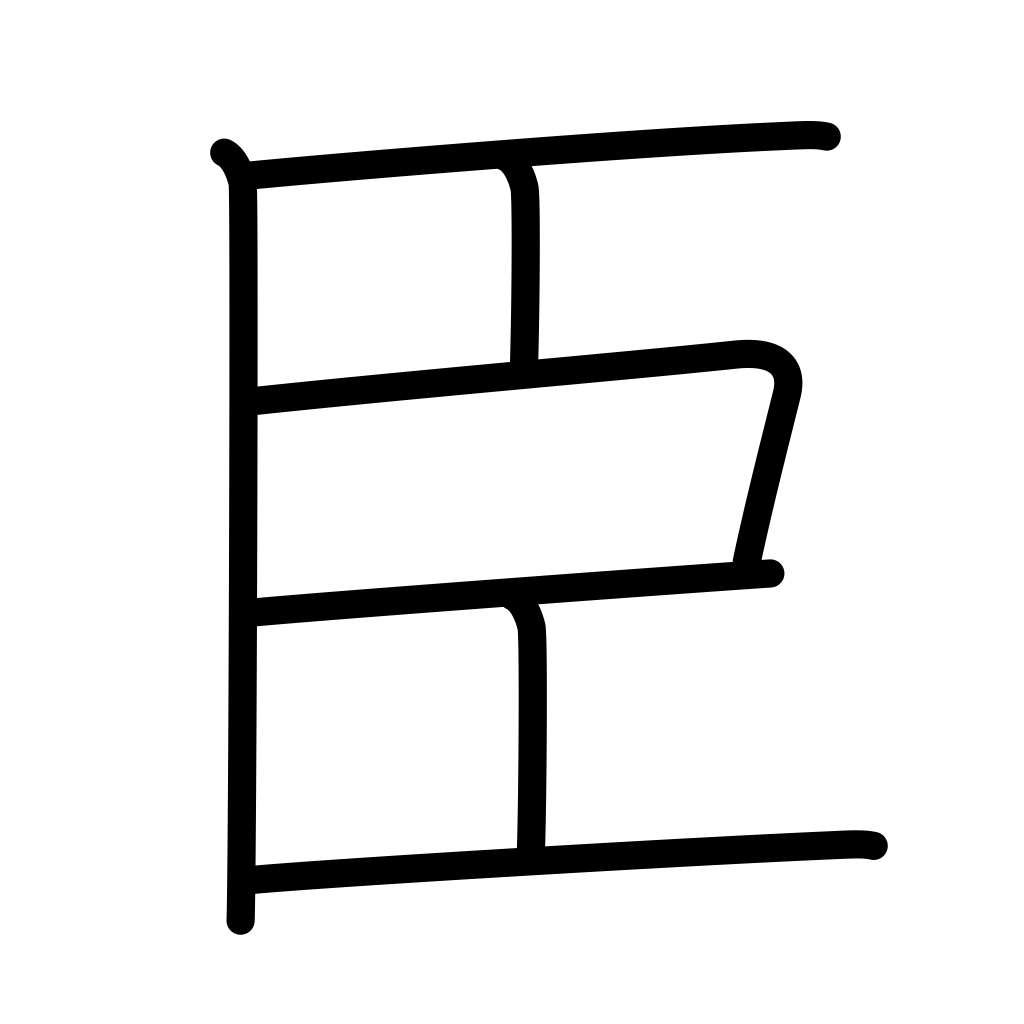
Meaning: retainer, subject